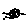
Label: moon